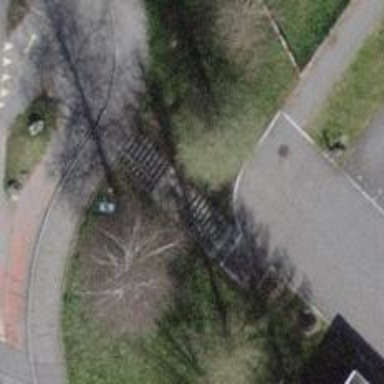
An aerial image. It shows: Set of steps on the road.